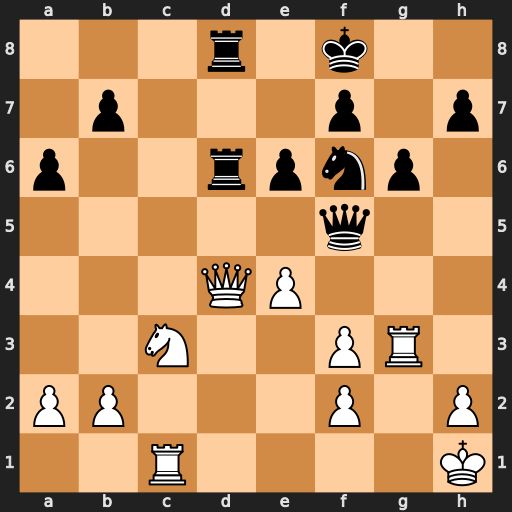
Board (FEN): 3r1k2/1p3p1p/p2rpnp1/5q2/3QP3/2N2PR1/PP3P1P/2R4K
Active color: w
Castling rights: -
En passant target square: -
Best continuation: Qxd6+ Rxd6 exf5